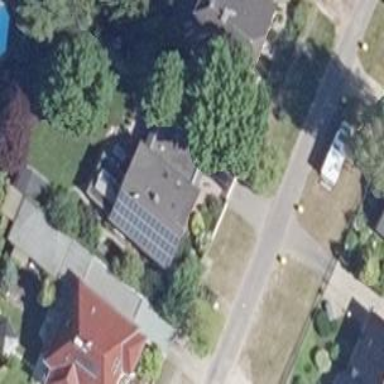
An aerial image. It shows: Solar power generator using photovoltaic panels.